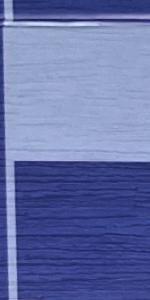
Label: Empty